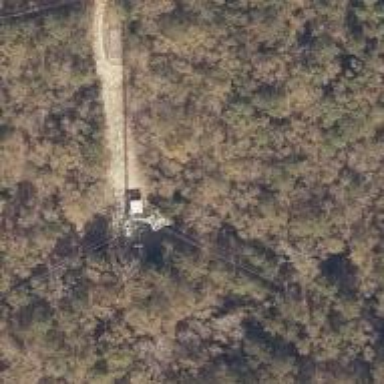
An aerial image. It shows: Man-made mast used for communication purposes.